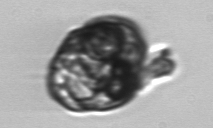
Label: Proterythropsis